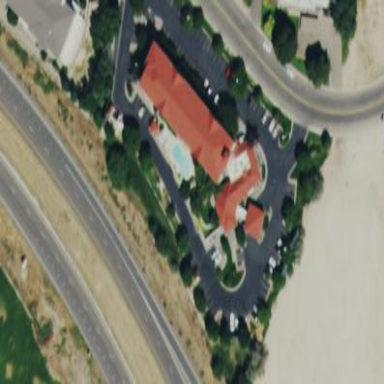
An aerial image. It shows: Hotel building.